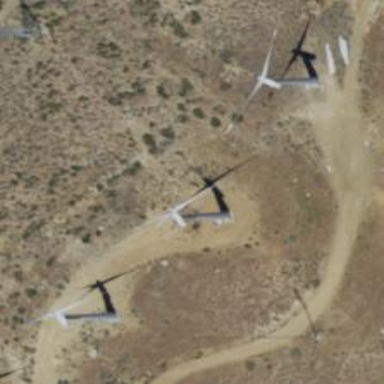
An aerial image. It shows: Wind power generator with wind turbines.